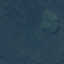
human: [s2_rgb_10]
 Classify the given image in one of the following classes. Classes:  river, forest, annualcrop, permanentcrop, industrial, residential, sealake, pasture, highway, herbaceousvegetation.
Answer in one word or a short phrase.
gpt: Forest